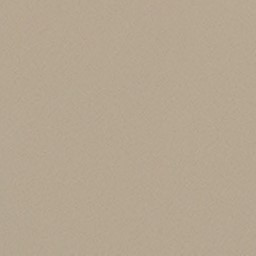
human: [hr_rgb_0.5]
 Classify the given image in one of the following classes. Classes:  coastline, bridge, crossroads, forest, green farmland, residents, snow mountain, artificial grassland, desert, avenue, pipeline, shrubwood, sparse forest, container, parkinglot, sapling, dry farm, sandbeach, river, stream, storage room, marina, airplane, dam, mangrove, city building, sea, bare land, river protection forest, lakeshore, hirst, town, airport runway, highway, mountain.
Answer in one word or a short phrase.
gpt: desert